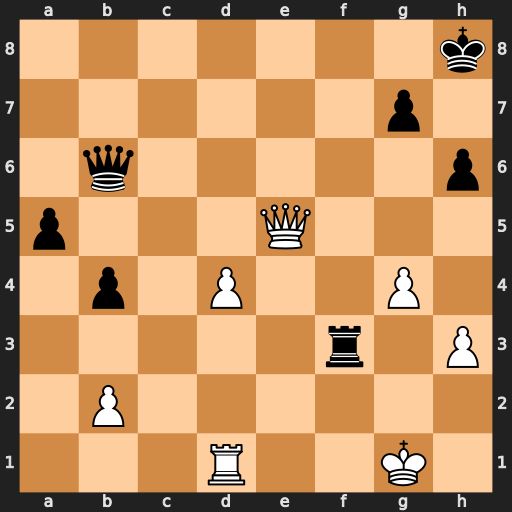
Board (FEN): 7k/6p1/1q5p/p3Q3/1p1P2P1/5r1P/1P6/3R2K1
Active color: w
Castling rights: -
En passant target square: -
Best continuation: Qe8+ Kh7 Qe4+ Kg8 Qxf3